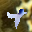
Label: 4